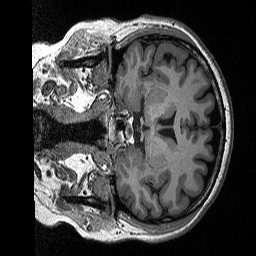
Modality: T1w
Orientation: coronal
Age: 46
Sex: female
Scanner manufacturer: siemens
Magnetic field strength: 3 T
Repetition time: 2.3 s
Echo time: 0.00298 s